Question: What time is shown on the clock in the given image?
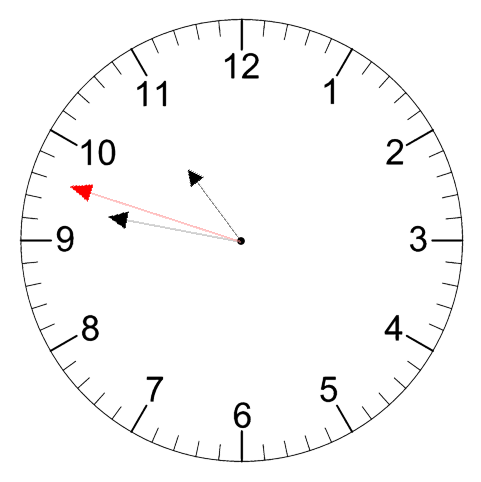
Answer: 10:46:48